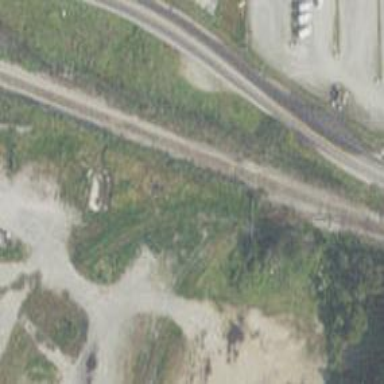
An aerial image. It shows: Railway spur service.